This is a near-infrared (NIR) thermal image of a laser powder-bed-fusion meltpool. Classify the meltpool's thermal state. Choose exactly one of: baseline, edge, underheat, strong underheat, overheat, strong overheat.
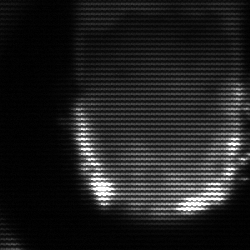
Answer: baseline